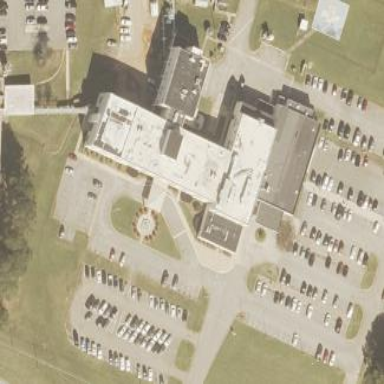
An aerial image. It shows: Healthcare facility identified as hospital.